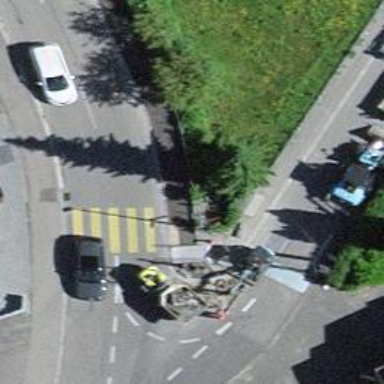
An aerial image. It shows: Crossing on the road.